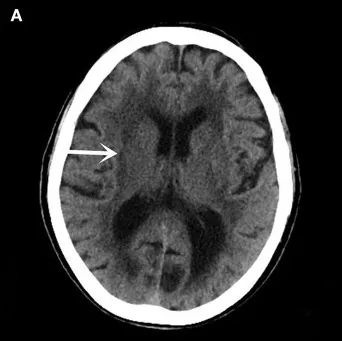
Imaging examination. (A) The head CT shows a low-density lesion in the white matter area.
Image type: radiology (ct)